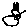
Label: cat